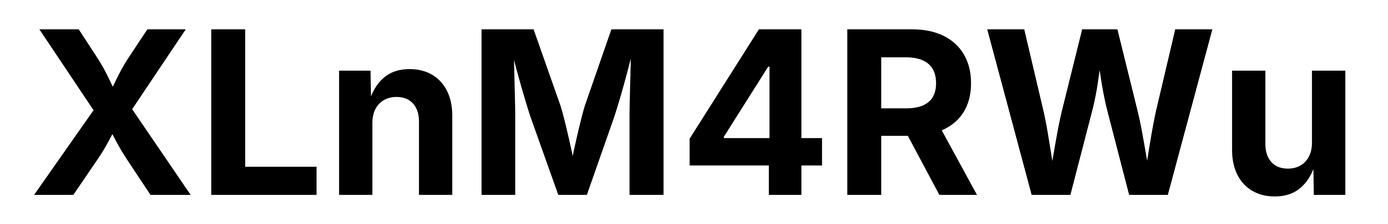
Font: Inter_Bold